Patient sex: M
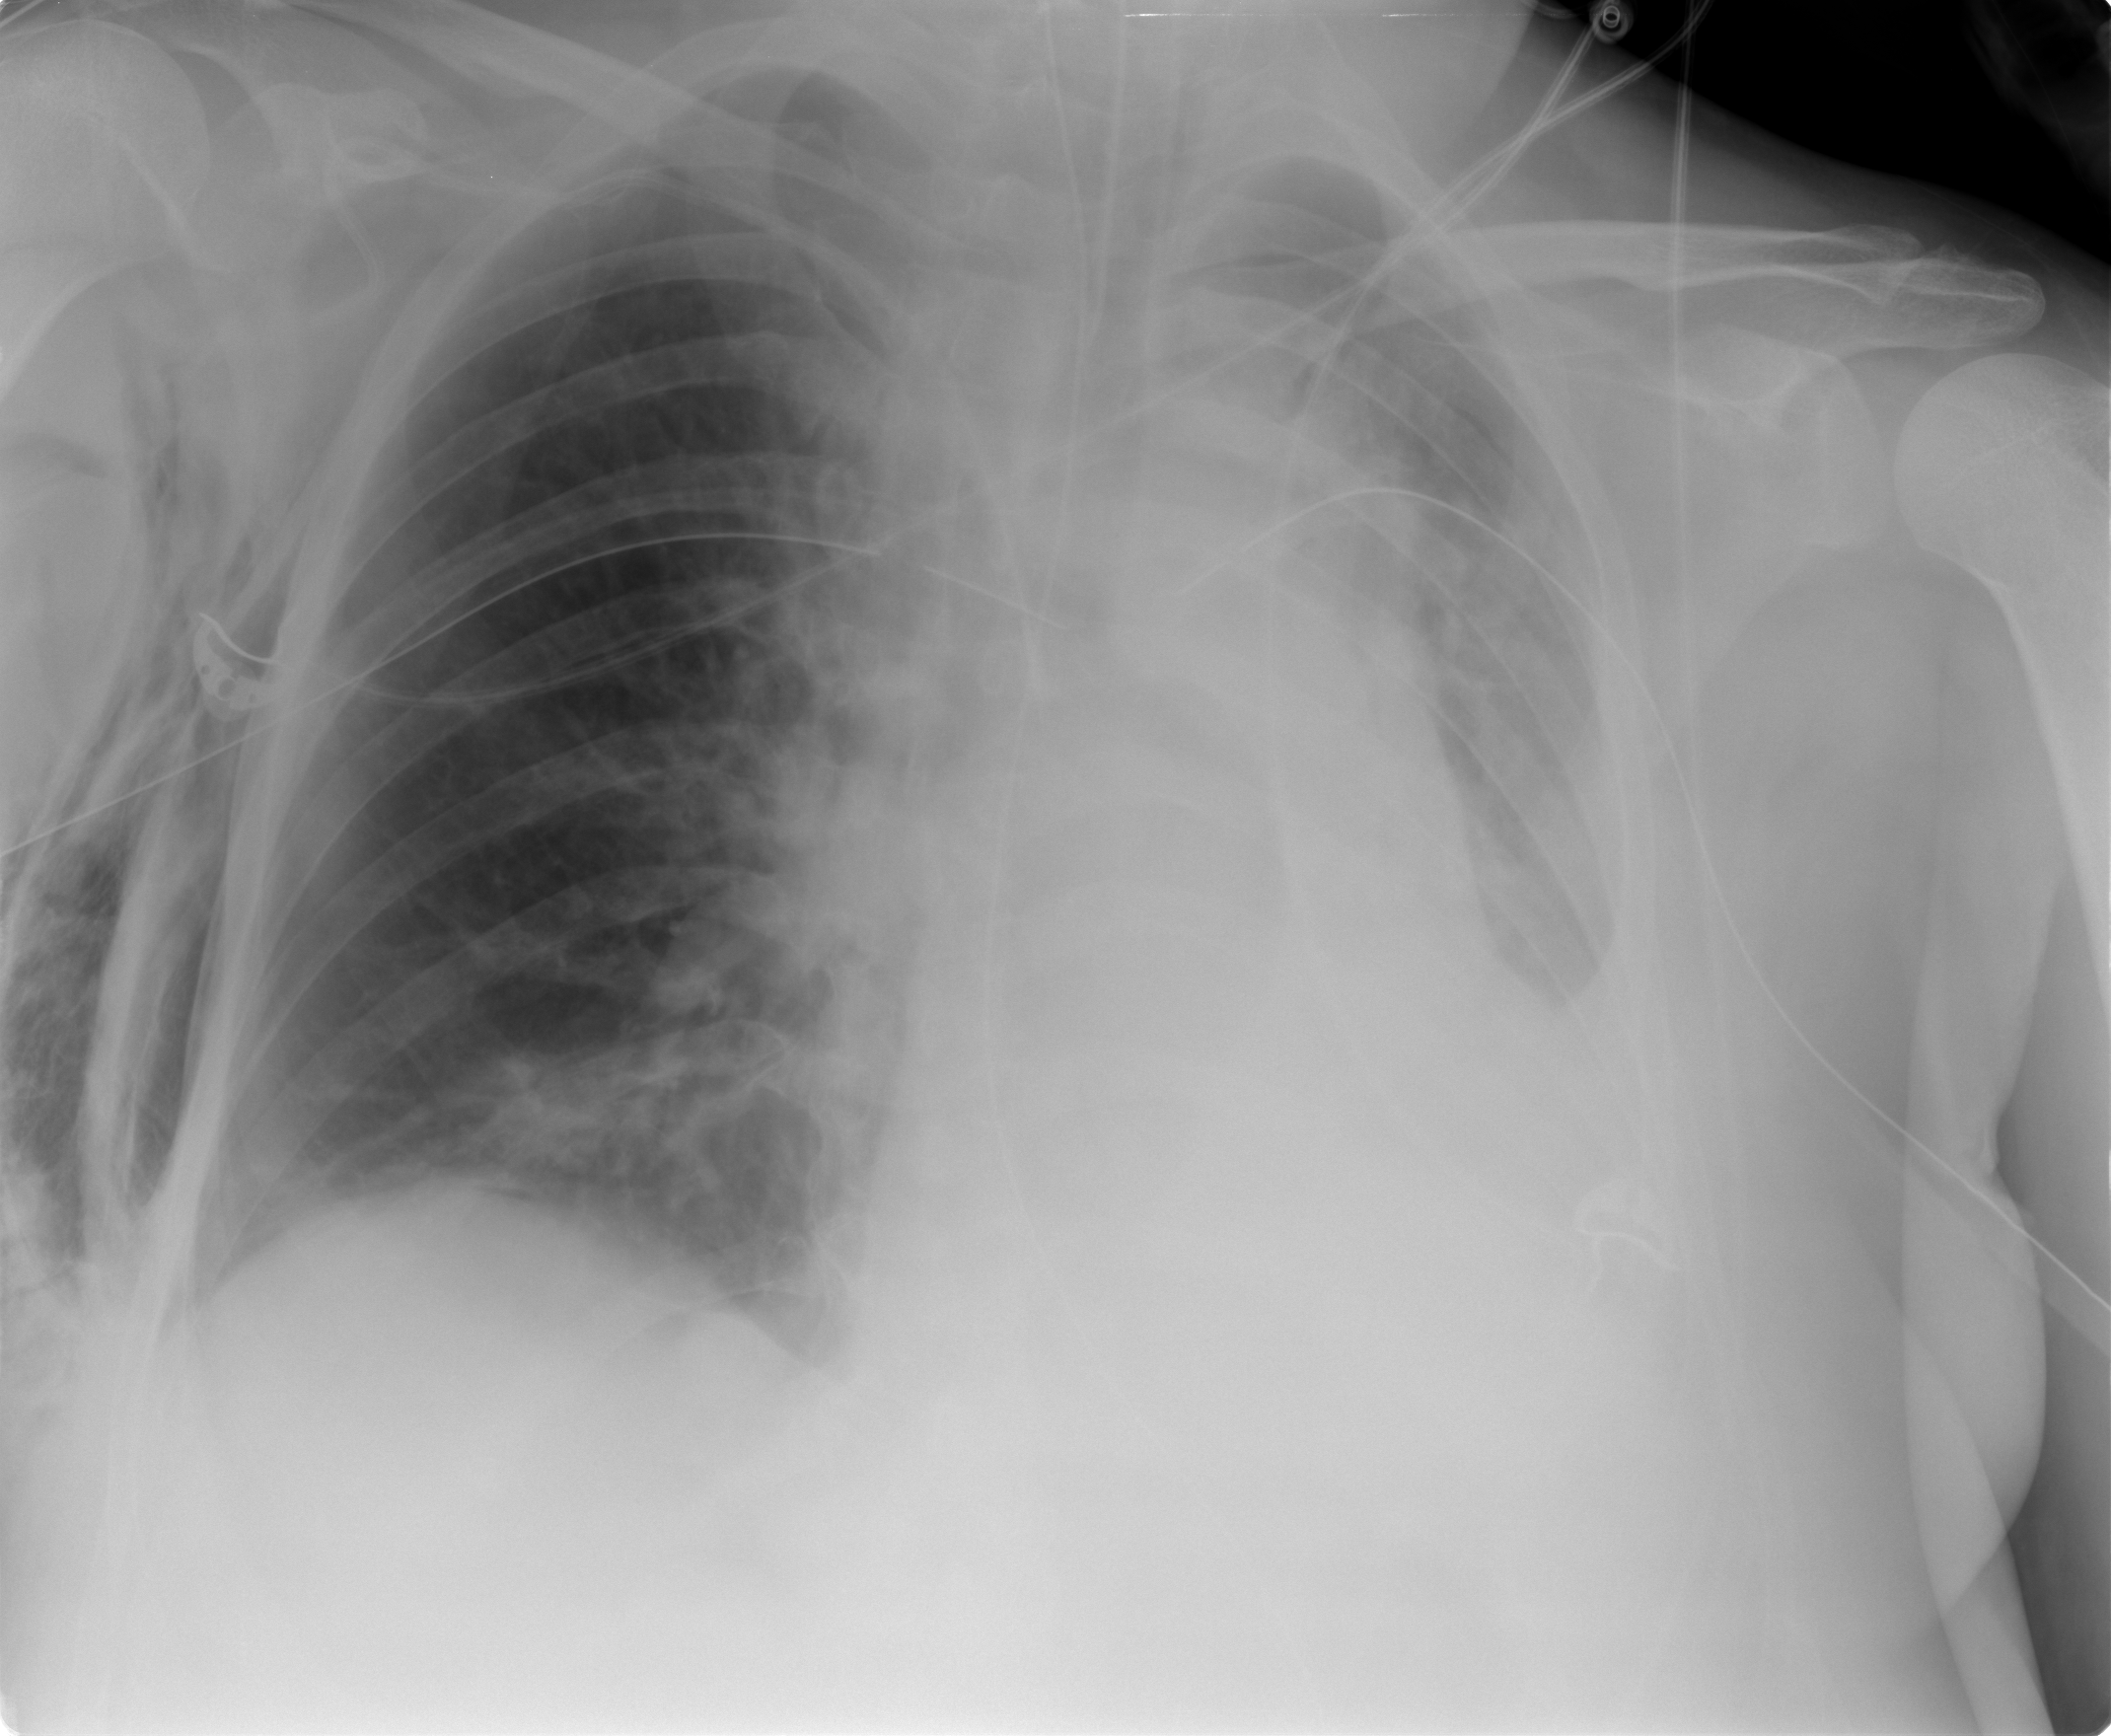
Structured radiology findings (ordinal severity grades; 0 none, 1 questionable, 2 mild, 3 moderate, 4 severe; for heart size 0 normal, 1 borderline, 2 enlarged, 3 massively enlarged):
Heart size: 0
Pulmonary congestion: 2
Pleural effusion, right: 0
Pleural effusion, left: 2
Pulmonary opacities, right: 0
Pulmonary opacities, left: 0
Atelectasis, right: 0
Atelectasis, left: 3